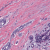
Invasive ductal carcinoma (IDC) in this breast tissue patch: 0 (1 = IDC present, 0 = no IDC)